Question: There are no documents talk about that. Please help me. Thank you

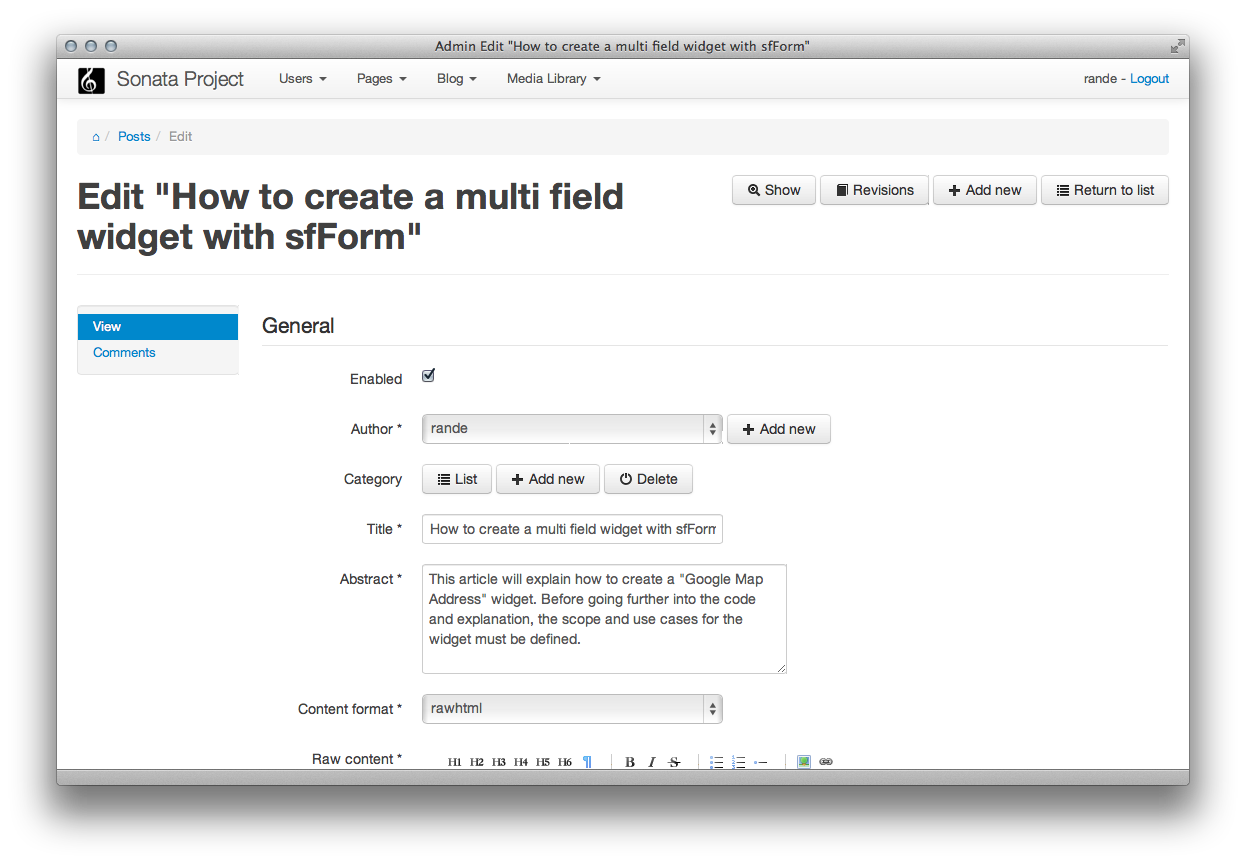
Answer: is created automatically based on 'group' item in admin service definition. All admin services can be grouped and are displayed in top menu.
<URL>:
can be created with 'configureSideMenu()' method in your admin service.
<URL>